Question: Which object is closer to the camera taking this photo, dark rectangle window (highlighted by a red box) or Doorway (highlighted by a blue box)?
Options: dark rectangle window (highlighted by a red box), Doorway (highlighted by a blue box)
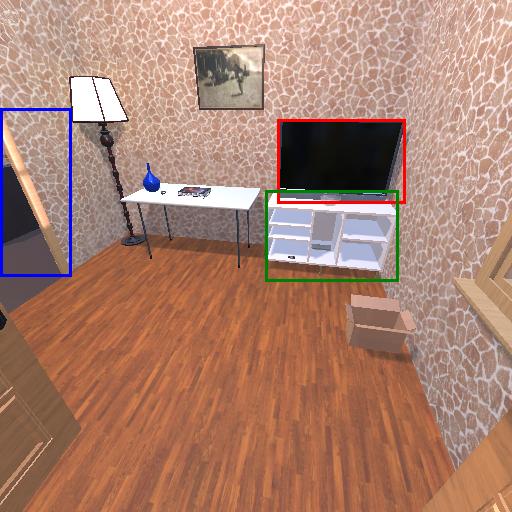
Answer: dark rectangle window (highlighted by a red box)